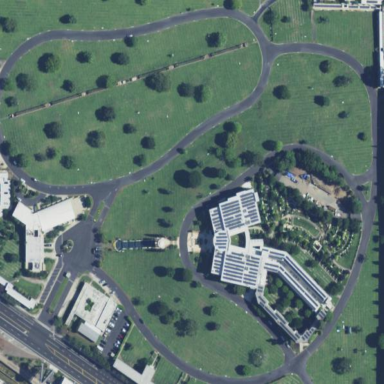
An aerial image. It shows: Cemetery.